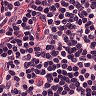
Metastatic tissue present: no